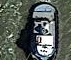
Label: Towing_vessel